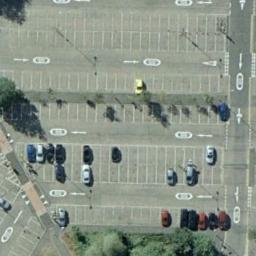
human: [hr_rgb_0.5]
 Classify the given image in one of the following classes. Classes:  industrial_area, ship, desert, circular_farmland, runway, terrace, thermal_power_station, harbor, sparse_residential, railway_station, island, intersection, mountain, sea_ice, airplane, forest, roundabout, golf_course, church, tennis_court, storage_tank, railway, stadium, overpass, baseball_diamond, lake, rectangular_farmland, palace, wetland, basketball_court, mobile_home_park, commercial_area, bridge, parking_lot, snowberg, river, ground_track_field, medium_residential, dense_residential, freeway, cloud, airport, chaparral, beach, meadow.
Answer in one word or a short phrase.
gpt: parking_lot